如图, 点 \(E\)、\(F\) 分别在线段 \(AB\)、\(CD\) 上, \(AD \parallel EF \parallel BC\), \(AE = 2\), \(BE = 4\), \(CF = 6\), 那么 \(DF = \underline{\quad\quad}\).

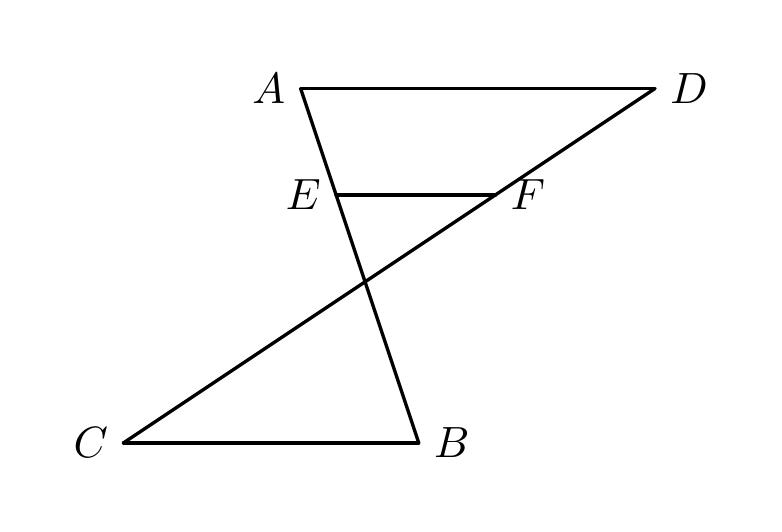
【解答】
【答案】3

\vspace{1em}

【分析】本题主要考查平行线所截线段成比例, 熟练掌握平行线所截线段成比例是解题的关键; 连接 \(AC\), 延长 \(FE\) 交 \(AC\) 于点 \(H\), 然后由题意易得 \(\frac{AH}{HC} = \frac{AE}{EB} = \frac{DF}{CF}\), 然后问题可求解.

\vspace{1em}

【详解】解: 连接 \(AC\), 延长 \(FE\) 交 \(AC\) 于点 \(H\), 如图所示:

\(\because AD \parallel EF \parallel BC\),

\(\therefore \frac{AH}{HC} = \frac{AE}{EB} = \frac{DF}{CF}\),

\(\because AE = 2\), \(BE = 4\), \(CF = 6\),

\(\therefore \frac{2}{4} = \frac{DF}{6}\),

\(\therefore DF = 3\);

故答案为 3.